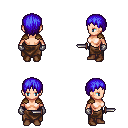
a pixel art fantasy rpg character, female body template, human, light skin, leather shoulder armor, robe skirt, blue plain hairstyle, metal gloves, brown shoes, dagger, four views (front, back, left, right), 2x2 character sprite sheet, small pixel art, hard edges, no anti-aliasing